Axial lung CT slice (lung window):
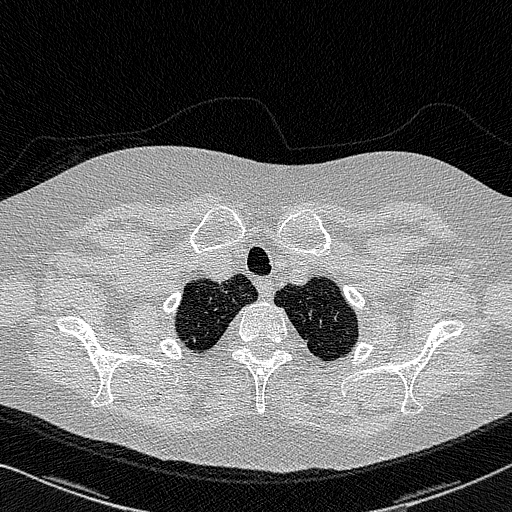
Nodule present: no